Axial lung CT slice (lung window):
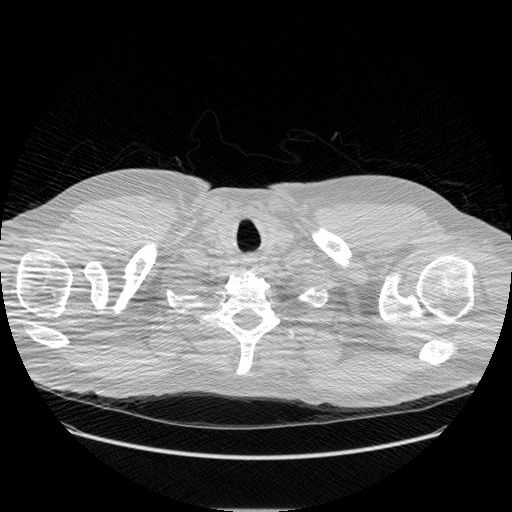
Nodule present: no